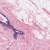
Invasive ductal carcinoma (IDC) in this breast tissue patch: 0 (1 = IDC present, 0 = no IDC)